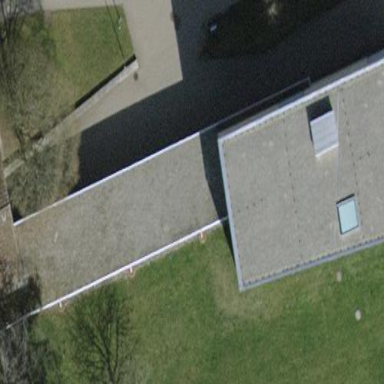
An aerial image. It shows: School building.